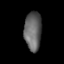
Tissue: lung
Cell type: Epithelial cells
Senescence score: 0.1939
Nuclear area (px): 649
Mean DAPI intensity: 100.626